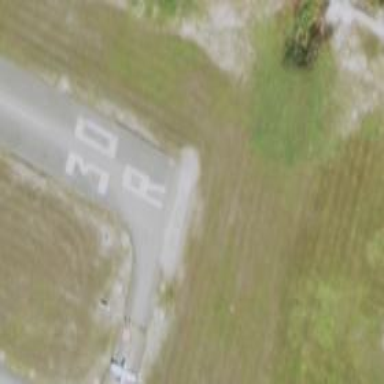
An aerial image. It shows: Asphalt runway at the airport.